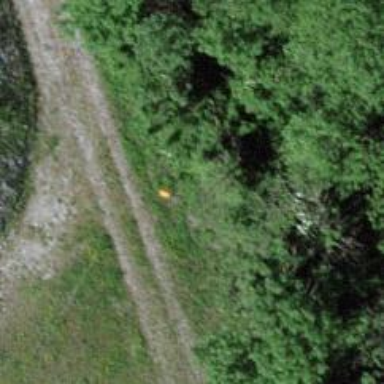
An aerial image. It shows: Aerial marker.